Question: I've got a splash screen with an 'ImageView' playing the part of a background. Regardless of whether or not I allow my bitmap to be scaled (which I do), the image quality is horrible. I think it's reducing the color depth. I've looked around SO already and one suggestion was to place my image in 'raw' instead of 'drawable' but that didn't help either. Here is a screenshot:

What exactly is going on here and how do I fix it?
EDIT: I didn't apply this bitmap programmatically so there's no relevant Java code. Here is the XML code for this activity:
'''
<?xml version="1.0" encoding="utf-8"?>
<RelativeLayout xmlns:android="http://schemas.android.com/apk/res/android"
xmlns:tools="http://schemas.android.com/tools"
android:id="@+id/RelativeLayoutSplash"
android:layout_width="match_parent"
android:layout_height="match_parent"
android:drawingCacheQuality="high"
android:orientation="vertical"
android:padding="@dimen/splash_padding"
android:scrollbarAlwaysDrawVerticalTrack="true"
tools:context=".SplashActivity" >
<ImageView
android:id="@+id/ImageViewBg"
android:layout_width="match_parent"
android:layout_height="match_parent"
android:contentDescription="@string/logo_description"
android:scaleType="centerCrop"
android:src="@drawable/splash_bg_register" />
<ImageView
android:id="@+id/ImageViewLogo"
android:layout_width="match_parent"
android:layout_height="wrap_content"
android:contentDescription="@string/logo_description"
android:maxHeight="@dimen/logo_maxheight"
android:maxWidth="@dimen/logo_maxwidth"
android:layout_centerVertical="true"
android:src="@drawable/logo" />
<TextView
android:id="@+id/TextViewCopyright"
android:layout_width="wrap_content"
android:layout_height="wrap_content"
android:layout_alignParentBottom="true"
android:layout_alignParentRight="true"
android:text="@string/copyright"
android:textAppearance="?android:attr/textAppearanceSmall"
android:textColor="@color/white_50"
android:textSize="@dimen/copyright_size" />
</RelativeLayout>
'''
EDIT: I tried 'getWindow().setFormat(PixelFormat.RGBA_8888);' as suggested which made a visible difference but the banding is still present. <URL> is the image I'm using as the background.
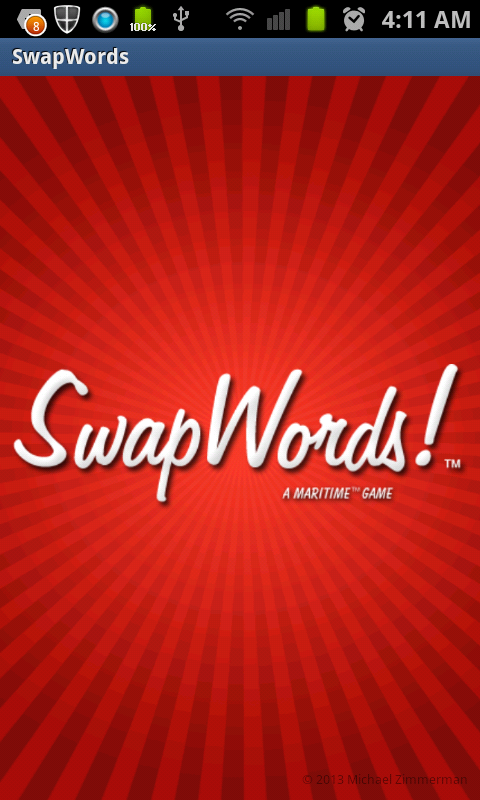
Answer: Banding occurs mostly when aspect ratio of the image is disturbed.
You could try any one of the following:
1. Make your image .9.png. In that case, it will automatically fix any stretches and take care of banding.
2. Apply superficial dithering to your image which might prevent any unusual banding. <bitmap
xmlns:android="http://schemas.android.com/apk/res/android"
android:src="@drawable/b1"
android:tileMode="repeat"
android:dither="true" />